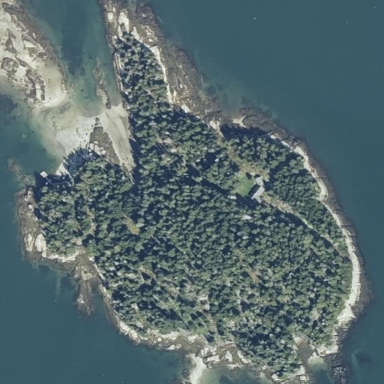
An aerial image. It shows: Islet along the coastline.